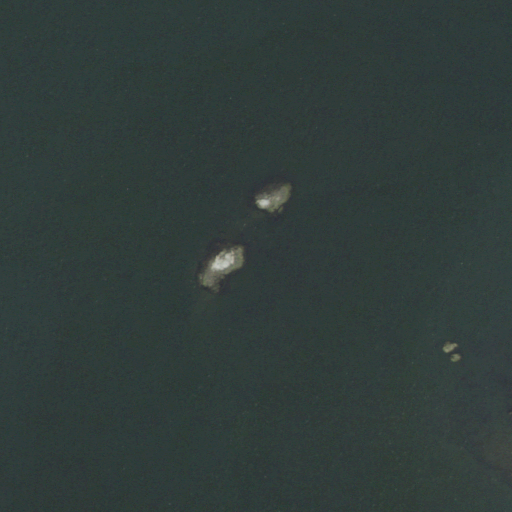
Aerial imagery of bar in New York named The Bluzes containing only open water